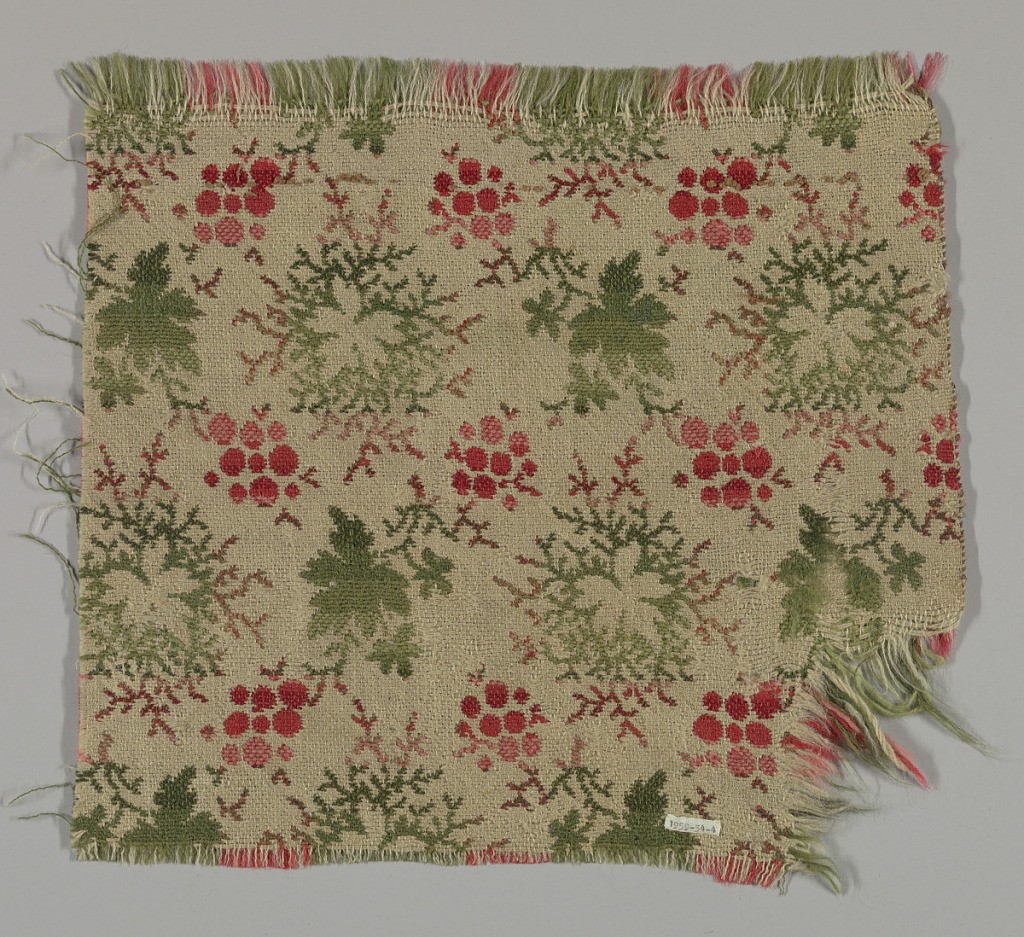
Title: Carpet fragment
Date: mid-19th century
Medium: wool Technique: double cloth
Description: Floral design in shades of red and green on a light cream ground.